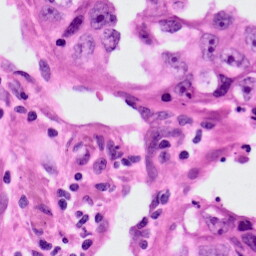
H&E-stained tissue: Lung